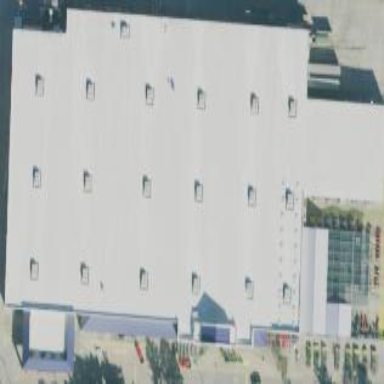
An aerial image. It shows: Retail building.